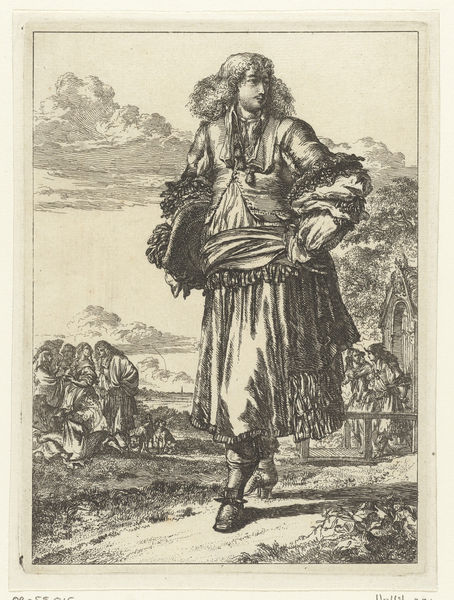
Titel: Man in rhingrave kostuurm met hoed onder zijn arm, uit de serie Figures à la mode
Künstler: Romeyn de Hooghe
Standort: Amsterdam
Institution: Rijksmuseum
Schlagwörter: baum, himmel, mann, schatten, umhang, weiß, wolken, bäume, frauen, gelb, landschaft, menschen, bewegung, hut, männer, schwarz, zeichnung, gras, hund, tiere, weg, wiese, wolke, zaun, rock, schleife, bart, hose, jung, bluse, falten, kleidung, ebene, natur, brücke, gatter, gehen, kirche, boden, gewand, haare, mantel, adel, personen, locken, löckchen, schärpe, schuhe, grafik, steg, geländer, tusche, buch, wandern, druck, schwarzweiss, stich, seite, illustration, scharz, tasche, eitel, jüngling, kapelle, plfanzen, buam, kriche, haaren, drck, geht, junf, minipli